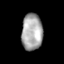
Tissue: skin
Cell type: Epithelial cells
Senescence score: 0.9309
Nuclear area (px): 752
Mean DAPI intensity: 167.887